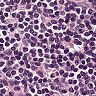
Metastatic tissue present: no